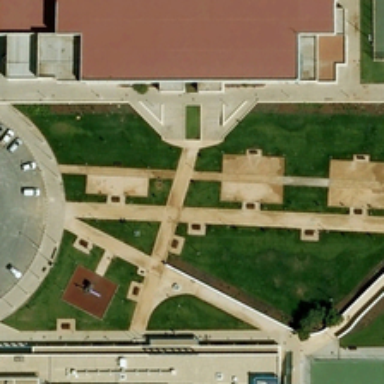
Some cars are near a square and several buildings .